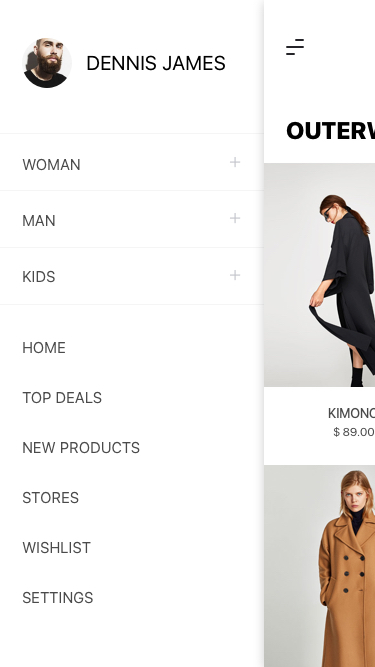
Text in this UI design:
Dennis James
Home
Top Deals
New Products
Stores
Wishlist
Settings

Woman
Man
Kids